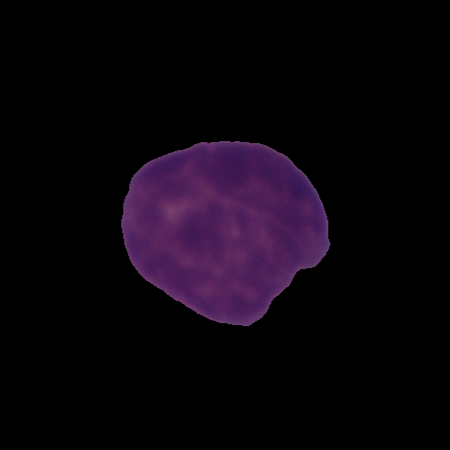
Label: cancer